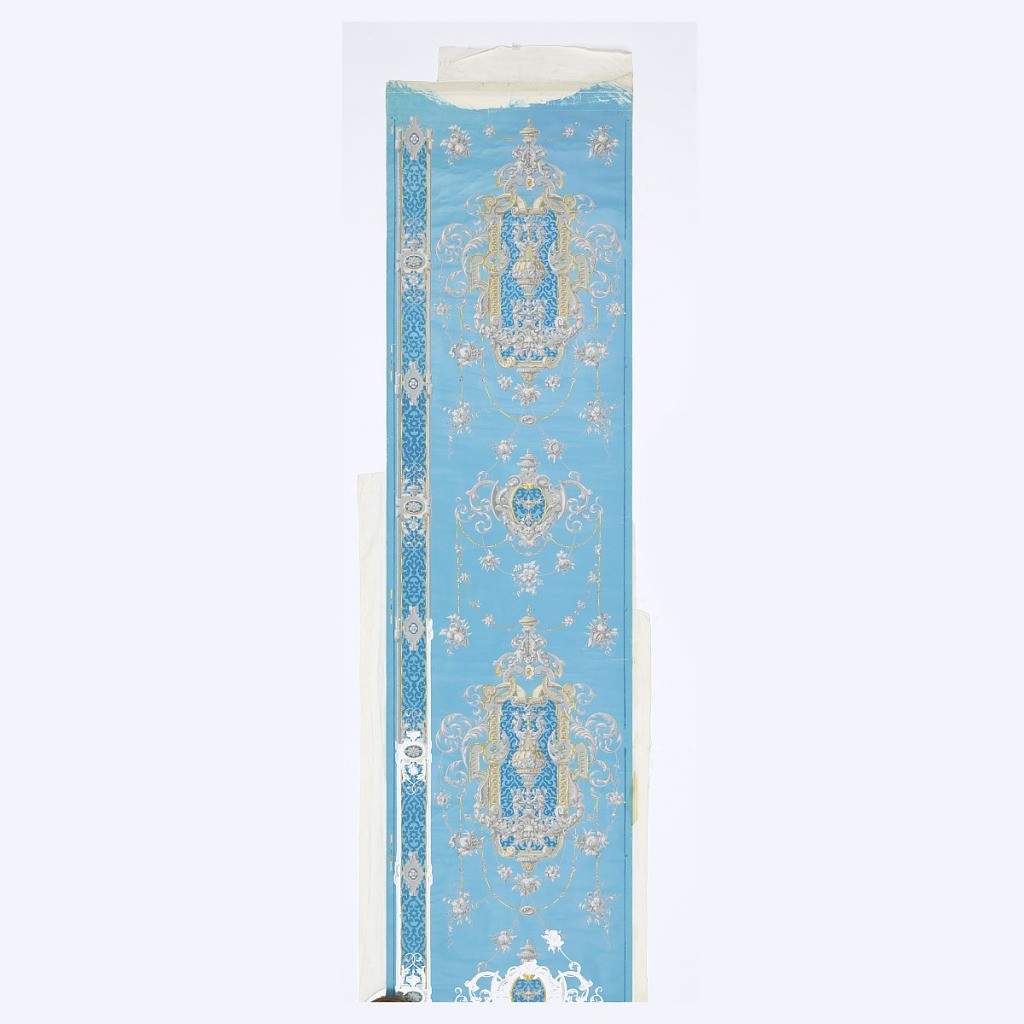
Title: Sidewall
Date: ca. 1840
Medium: Block-printed
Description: Gray and yellow scrollwork with vases with jewelled decoration. Twisting leaves and ropes of flowers and fruit. Ornamented band at left. Printed on glazed blue ground.